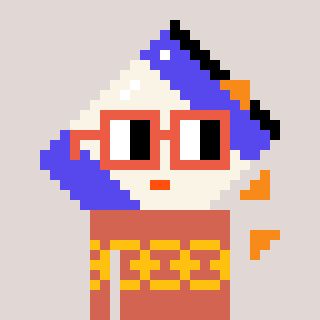
a pixel art character with square orange glasses, a chips-shaped head and a peachy-colored body on a warm background